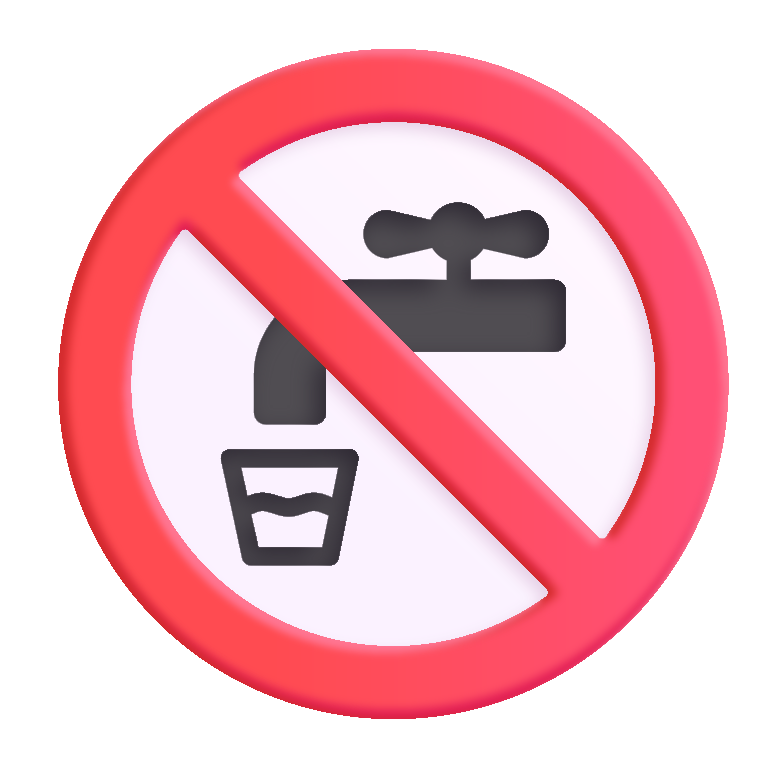
non potable water color